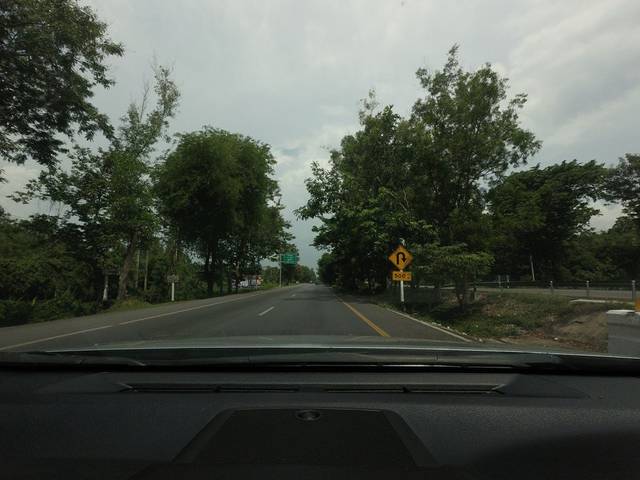
Region: Thailand
Coordinates: 7.802, 99.955